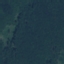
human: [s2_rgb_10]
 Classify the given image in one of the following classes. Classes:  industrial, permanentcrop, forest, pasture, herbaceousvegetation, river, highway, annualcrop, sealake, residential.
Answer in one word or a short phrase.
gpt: Forest